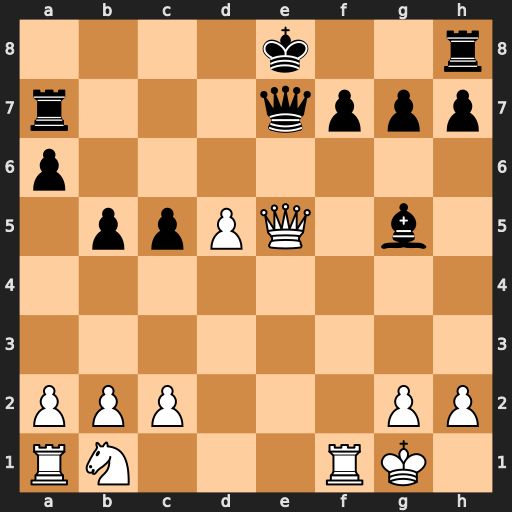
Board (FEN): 4k2r/r3qppp/p7/1ppPQ1b1/8/8/PPP3PP/RN3RK1
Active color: w
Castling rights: k
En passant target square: -
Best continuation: Qb8+ Qd8 Qxa7